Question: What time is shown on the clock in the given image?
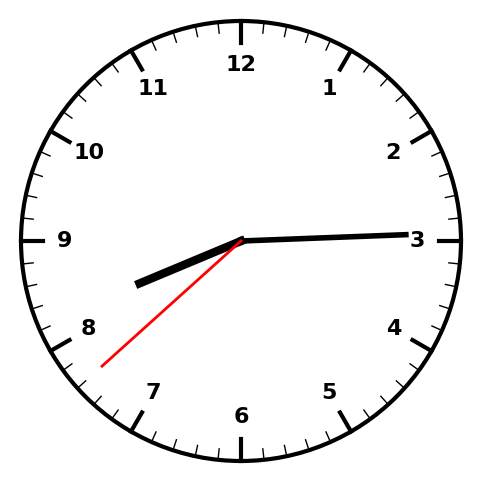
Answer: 08:14:38